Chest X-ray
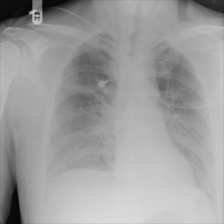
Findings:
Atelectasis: negative
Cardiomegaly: negative
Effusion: negative
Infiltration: positive
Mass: negative
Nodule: negative
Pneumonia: negative
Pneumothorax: negative
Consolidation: negative
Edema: positive
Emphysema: negative
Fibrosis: negative
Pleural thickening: negative
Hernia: negative